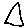
Label: triangle